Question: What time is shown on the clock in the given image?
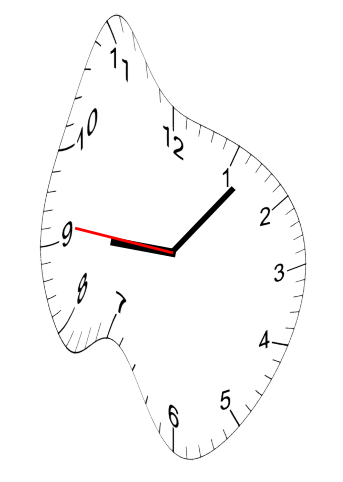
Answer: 09:06:46